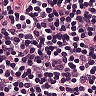
Metastatic tissue present: no